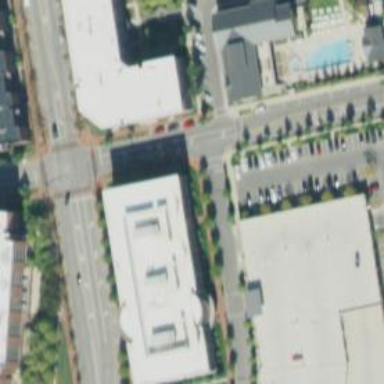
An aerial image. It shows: Commercial building.